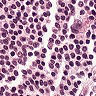
Metastatic tissue present: no